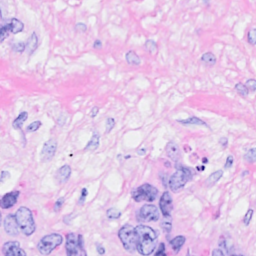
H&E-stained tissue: Breast